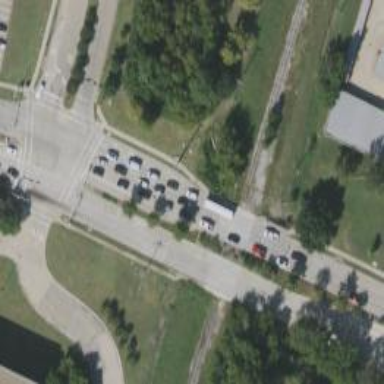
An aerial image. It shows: Secondary road with separate sidewalks.